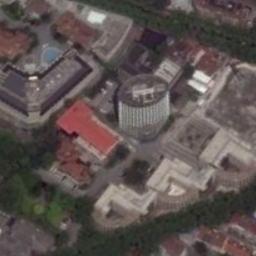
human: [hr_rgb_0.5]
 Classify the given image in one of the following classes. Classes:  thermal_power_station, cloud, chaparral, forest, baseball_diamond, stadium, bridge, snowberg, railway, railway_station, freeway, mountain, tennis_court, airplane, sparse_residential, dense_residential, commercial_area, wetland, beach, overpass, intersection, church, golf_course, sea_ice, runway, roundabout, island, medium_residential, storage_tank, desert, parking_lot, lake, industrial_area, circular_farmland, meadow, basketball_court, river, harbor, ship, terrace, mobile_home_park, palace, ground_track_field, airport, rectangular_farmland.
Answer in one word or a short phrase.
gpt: commercial_area